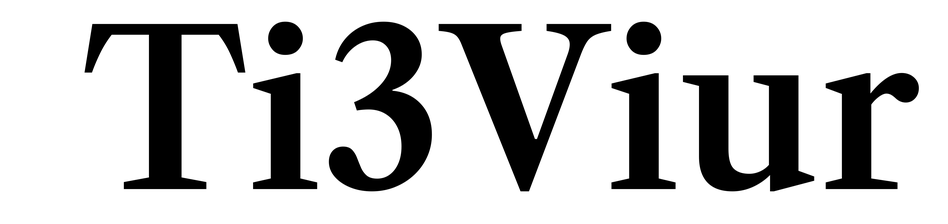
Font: LibreCaslonText_SemiBold